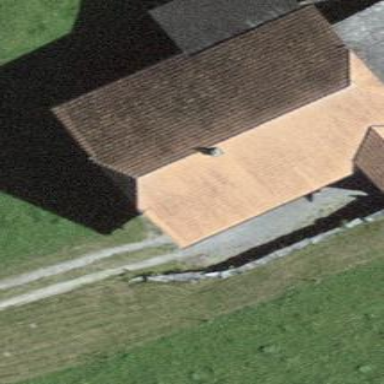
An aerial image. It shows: Farm building.